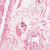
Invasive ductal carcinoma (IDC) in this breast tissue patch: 0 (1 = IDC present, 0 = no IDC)